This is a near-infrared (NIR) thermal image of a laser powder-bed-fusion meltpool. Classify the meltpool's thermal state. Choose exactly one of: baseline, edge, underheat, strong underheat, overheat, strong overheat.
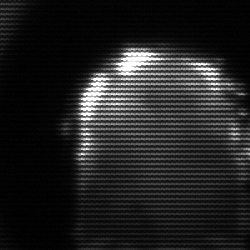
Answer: baseline